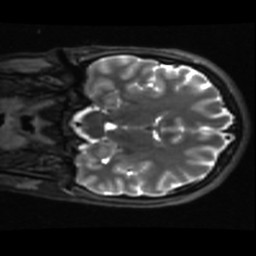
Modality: T2w
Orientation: coronal
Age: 22
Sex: female
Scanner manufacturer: ge
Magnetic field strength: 3 T
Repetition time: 8.947 s
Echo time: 0.09798 s